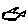
Label: fish